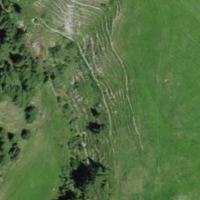
EUNIS habitat code: 26
Species observed at this site:
Colias palaeno